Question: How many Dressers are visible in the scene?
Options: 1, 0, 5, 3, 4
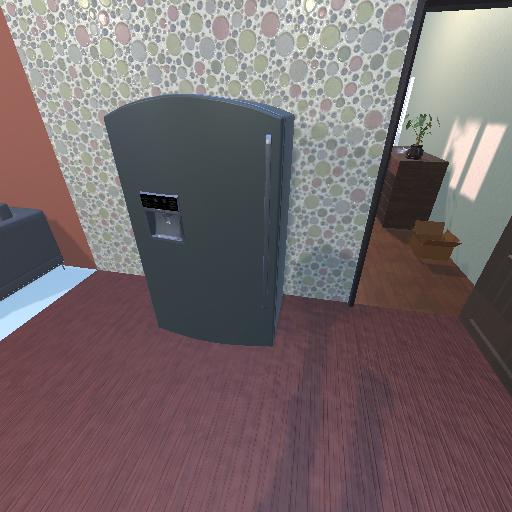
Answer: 1